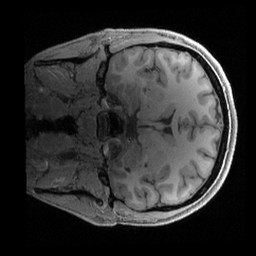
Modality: T1w
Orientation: coronal
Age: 39
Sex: female
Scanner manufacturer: siemens
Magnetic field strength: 3 T
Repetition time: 2.4 s
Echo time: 0.00241 s